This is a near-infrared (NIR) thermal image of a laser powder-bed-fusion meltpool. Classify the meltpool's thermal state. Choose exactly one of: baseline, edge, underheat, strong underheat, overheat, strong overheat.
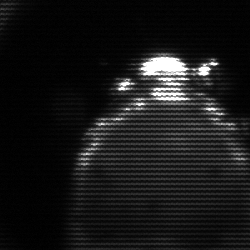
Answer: edge